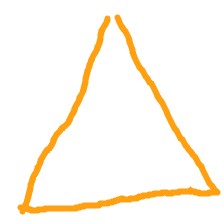
Shape: triangle